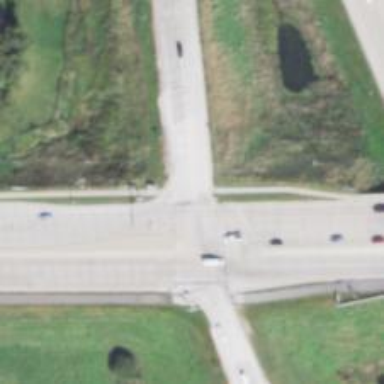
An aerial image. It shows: Zebra crossing on the road.